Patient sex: M
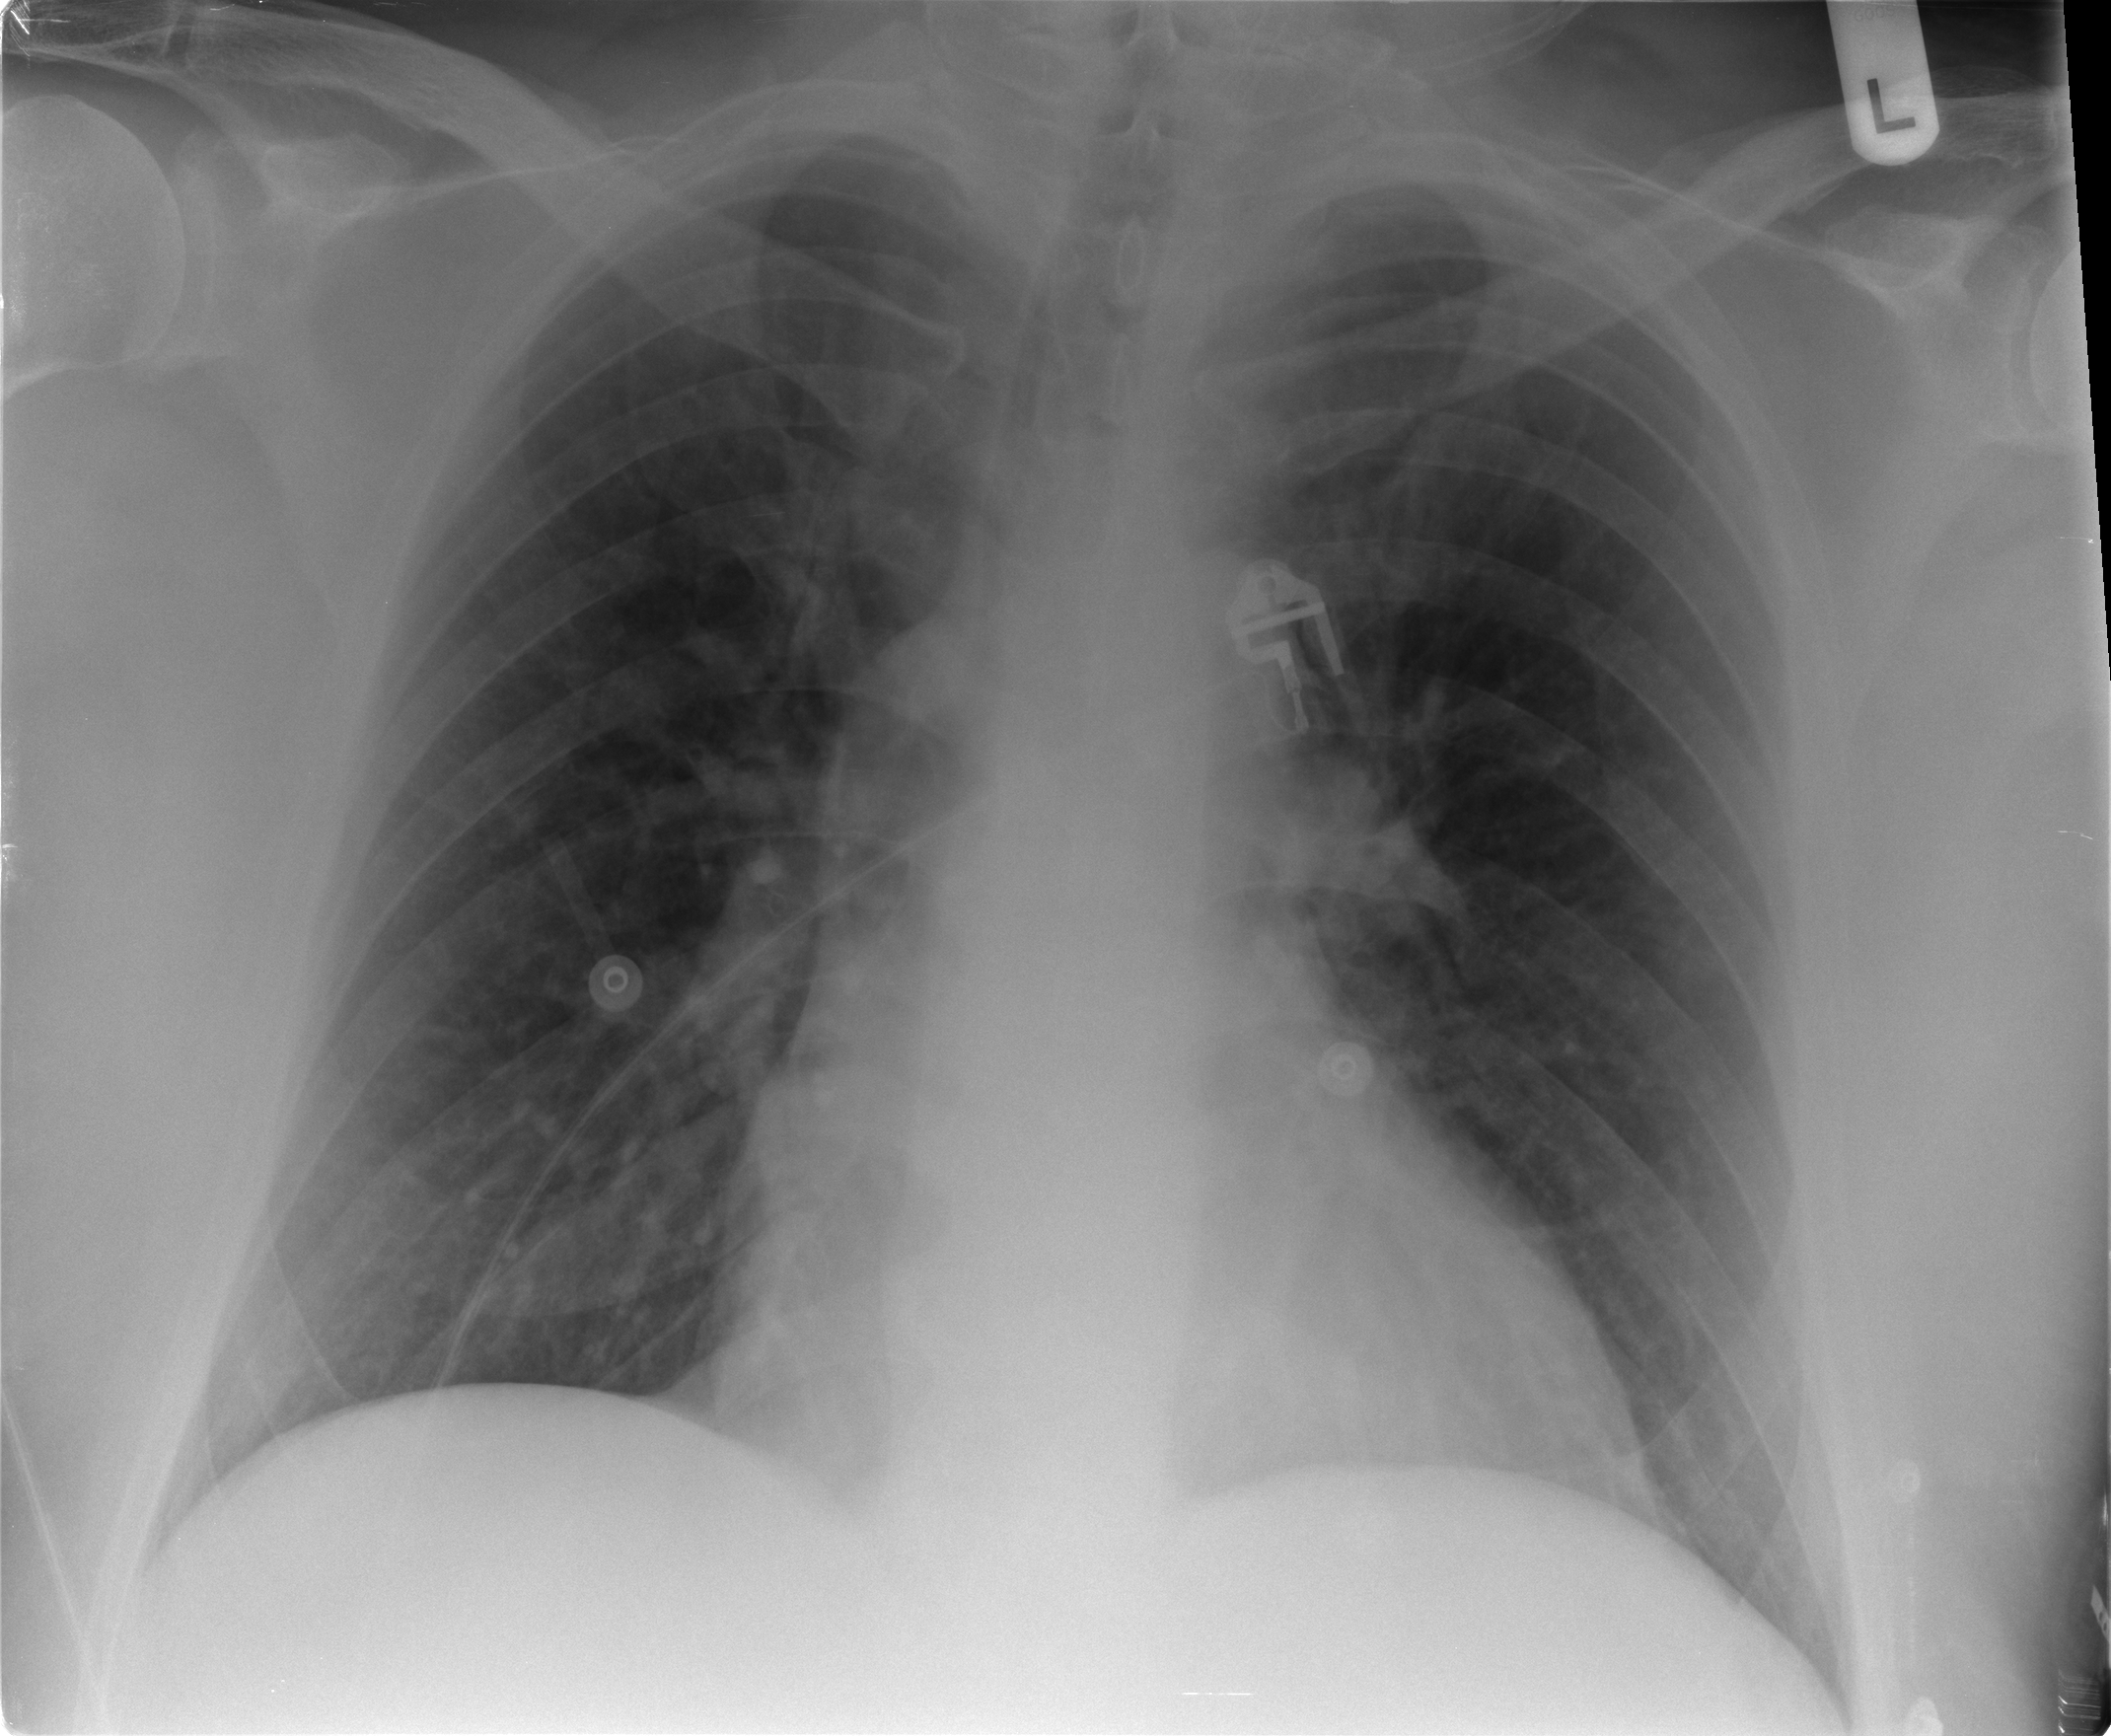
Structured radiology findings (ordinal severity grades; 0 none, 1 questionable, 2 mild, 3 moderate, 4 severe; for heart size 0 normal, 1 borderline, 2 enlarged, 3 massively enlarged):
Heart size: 1
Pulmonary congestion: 2
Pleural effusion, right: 0
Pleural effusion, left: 0
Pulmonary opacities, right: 0
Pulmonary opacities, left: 0
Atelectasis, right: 1
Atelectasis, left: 1